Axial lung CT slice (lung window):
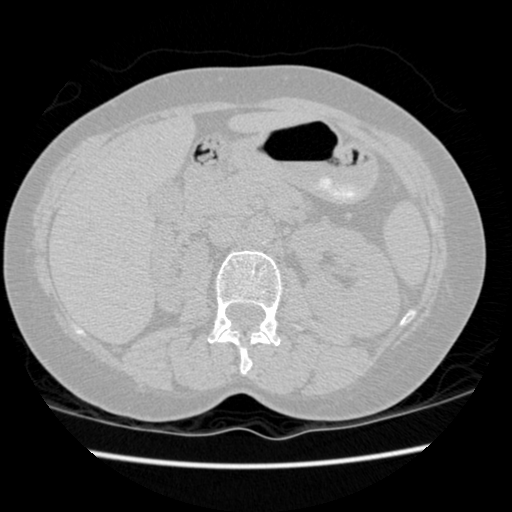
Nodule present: no